Question: If i comment the line 'arr = 0;' in destructor definition, the program terminates with an error. If i uncomment that line i.e., 'arr' is set to '0', then the program executes without any error. Why is it so as there is no need of setting a pointer to NULL. The pointer itself is destroyed after the execution of destructor.

Below is my code.
Array.h
'''
#ifndef ARRAY_H
#define ARRAY_H
class Array
{
int* arr;
int size;
public:
Array(int size = 10);
Array(const Array& arr);
~Array();
void display () const;
};
#endif
'''
Array.cpp
'''
#include "Array.h"
#include <iostream>
using namespace std;
Array::Array(int size)
{
arr = new int[size];
this->size = size;
for (int i = 0; i < size; i++)
arr[i] = i;
}
Array::Array(const Array& a)
{
arr = new int[a.size];
for (int i = 0; i < a.size; i++)
arr[i] = a.arr[i];
size = a.size;
}
Array::~Array()
{
delete[] arr;
arr = 0;
}
void Array::display() const
{
cout << endl;
for (int i = 0; i < size; i++)
cout << arr[i] << " ";
cout << endl;
}
'''
Main.cpp
'''
#include <iostream>
#include "Array.h"
using namespace std;
int main()
{
Array arr(4);
Array a1 = arr;
a1.display();
arr.~Array();
a1.display();
return 0;
}
'''
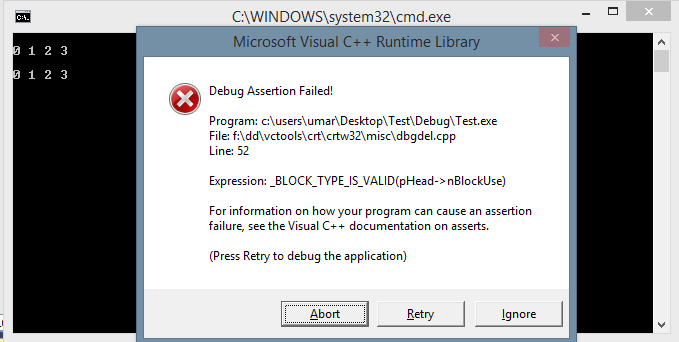
Answer: You shouldn't be calling the destructor here:
'''
arr.~Array();
'''
When 'arr' goes out of scope, the destructor is called a second time. That leads to undefined behaviour when 'delete[]' is called on the pointer data member 'arr'. When you set that to '0', you side-step the problem, but the fact remains that you shouldn't be invoking the destructor like that.
Here's an example showing how the lifetime of an automatic storage object is bound to its scope:
'''
#include <iostream>
struct Foo
{
~Foo() { std::cout << "Foo destructor
";
};
int main()
{
std::cout << in main()
";
{
Foo f;
} // f gets destroyed here
std::cout << "Exiting main()
";
};
'''